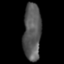
Tissue: lung
Cell type: Epithelial cells
Senescence score: 0.1619
Nuclear area (px): 983
Mean DAPI intensity: 88.227